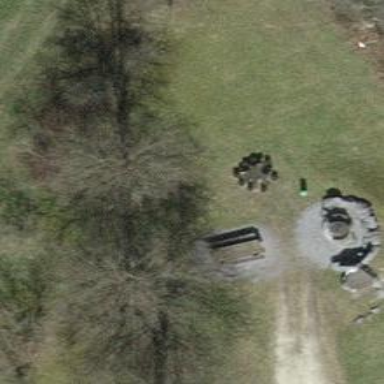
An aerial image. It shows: Picnic site popular for tourists.